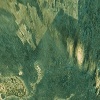
Label: land